Question: I'm trying to learn Wickets, I've managed to install the jars so I have no errors on my code, I have installed and started Tomcat, and I can get to this point:

What do I put in the goal section? What exactly is the goal?
I also get the error of pass the file name as a parameter, I go into the file arguments and it just throws a ClassDefNotFoundException.
Thanks in advance! And kudos to anyone who has managed to get Wicket to work..
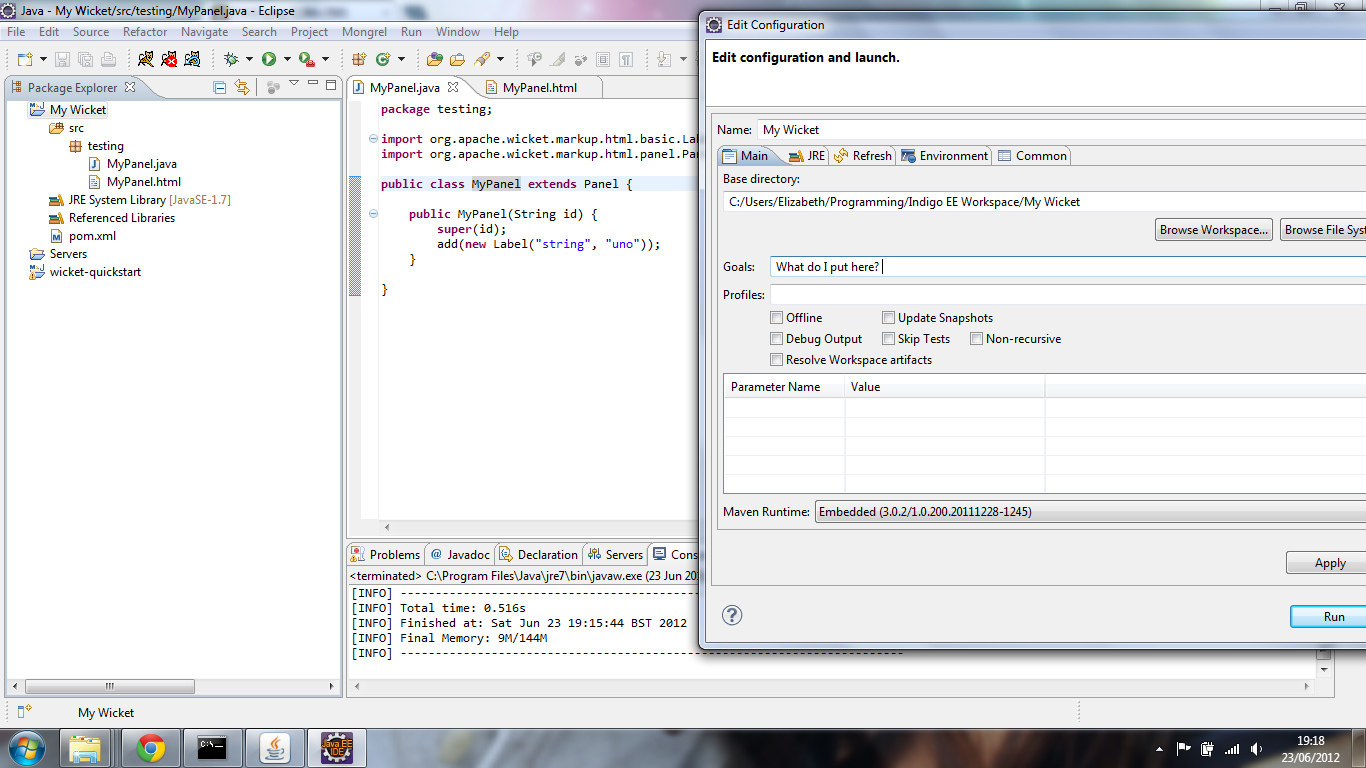
Answer: If you type something like 'jetty:run' I guess it would launch the configured 'Jetty' server (available in almost all Wicket archetypes)